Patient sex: F
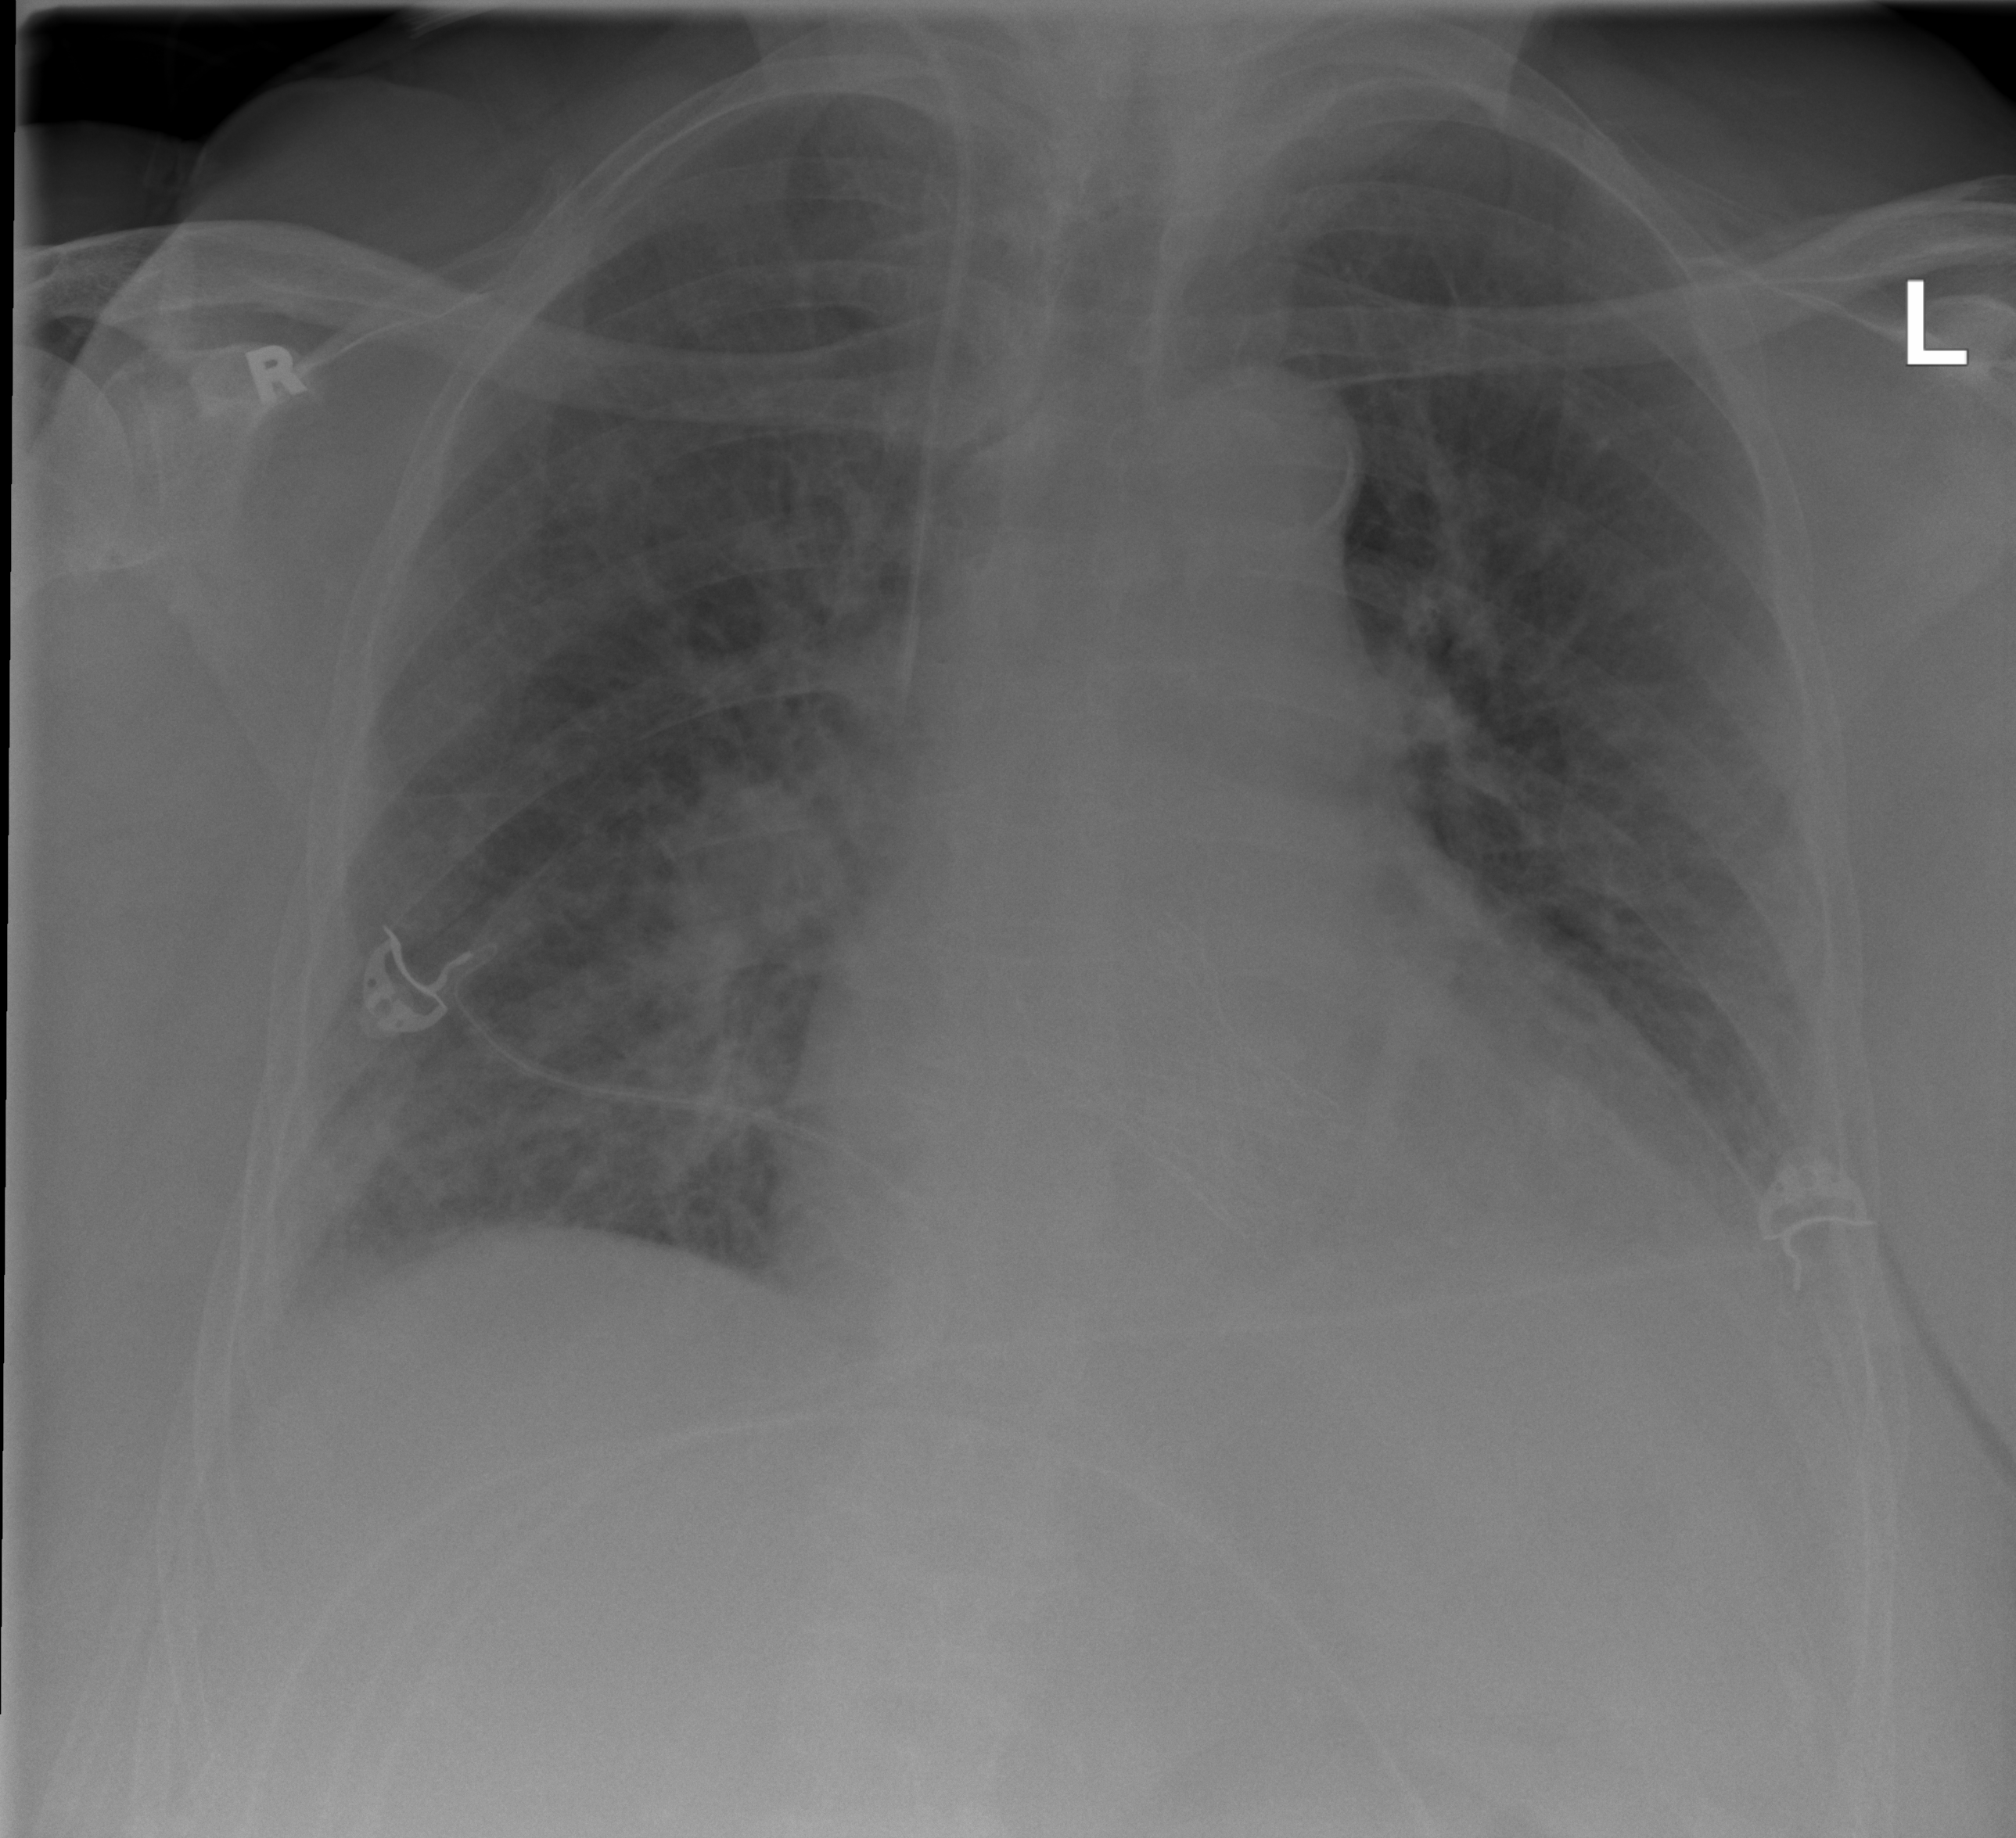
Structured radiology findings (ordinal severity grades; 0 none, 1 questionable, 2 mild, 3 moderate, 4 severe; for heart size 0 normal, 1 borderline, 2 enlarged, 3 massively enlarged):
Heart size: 2
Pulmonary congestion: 2
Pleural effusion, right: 2
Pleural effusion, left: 2
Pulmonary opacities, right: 2
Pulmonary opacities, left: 0
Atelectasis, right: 2
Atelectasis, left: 2